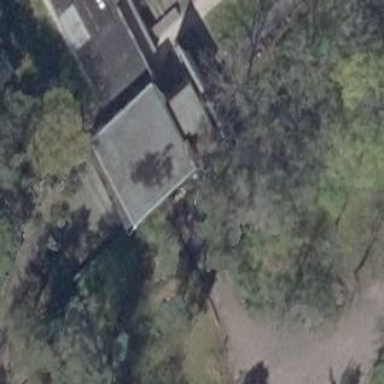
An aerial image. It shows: Chapel building.